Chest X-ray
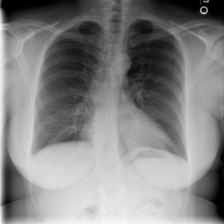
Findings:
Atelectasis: negative
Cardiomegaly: negative
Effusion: negative
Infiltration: negative
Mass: negative
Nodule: negative
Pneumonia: negative
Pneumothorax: negative
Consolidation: negative
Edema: negative
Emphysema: negative
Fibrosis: negative
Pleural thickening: negative
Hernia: negative